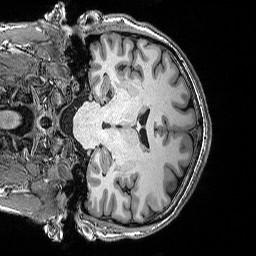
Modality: T1w
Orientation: coronal
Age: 35
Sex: male
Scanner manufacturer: siemens
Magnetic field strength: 3 T
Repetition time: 2.53 s
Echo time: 0.0033 s